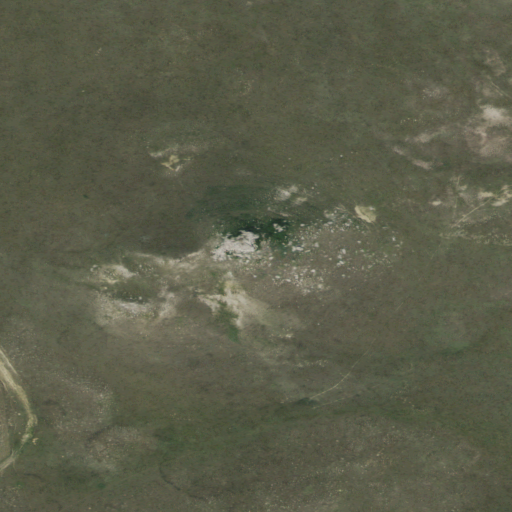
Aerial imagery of mountain in South Dakota named Castle Butte containing only grassland